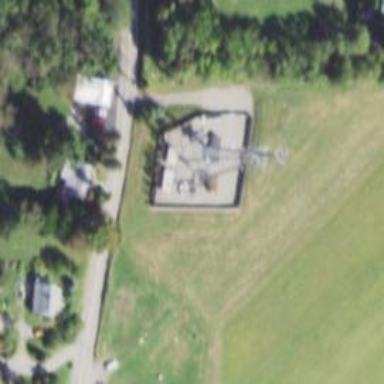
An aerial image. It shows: Communication mast tower.